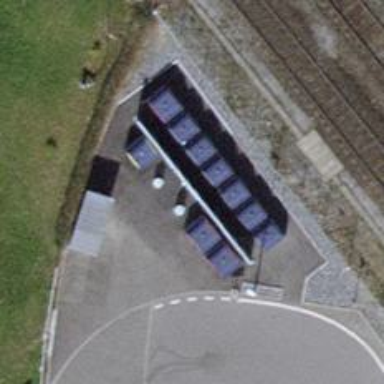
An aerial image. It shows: Recycling container for recycling.